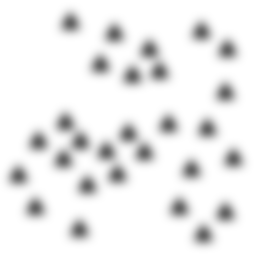
Squares: 0
Triangles: 28
Stars: 0
Total shapes: 28